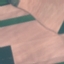
Land use / land cover class: AnnualCrop